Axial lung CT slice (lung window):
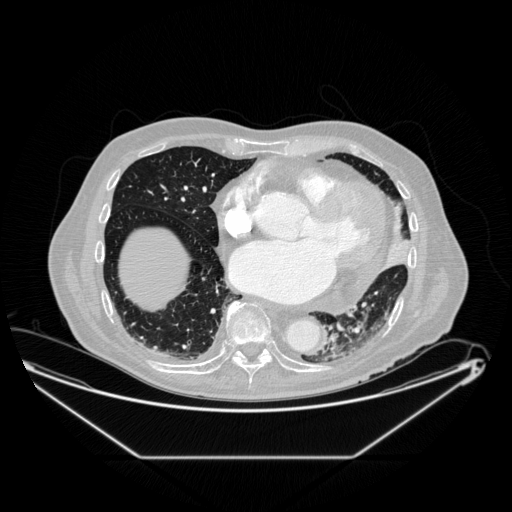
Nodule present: no